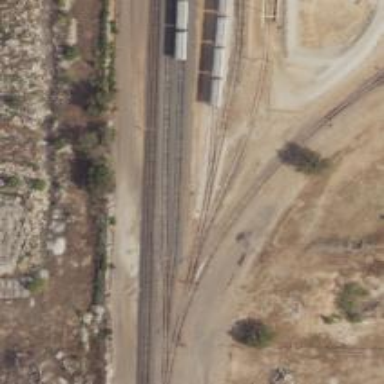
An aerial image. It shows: Railway siding for service.